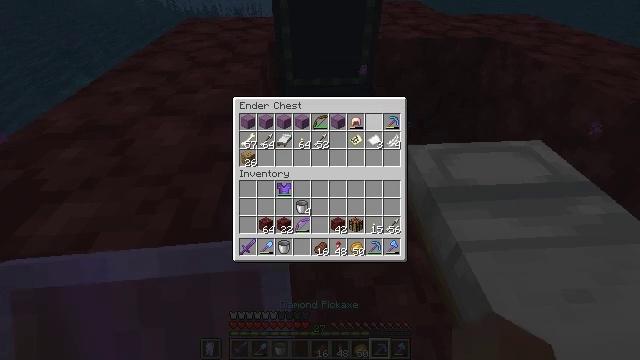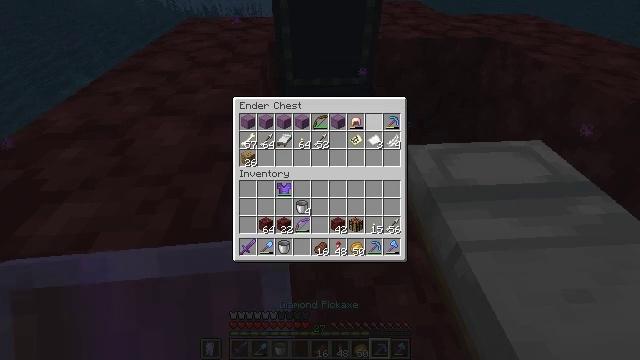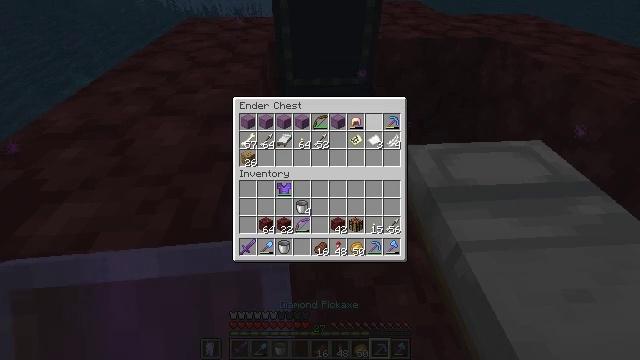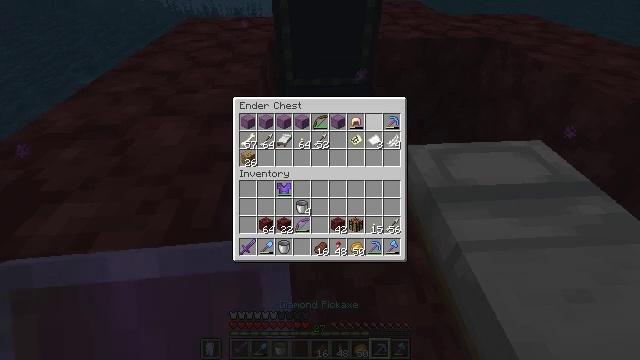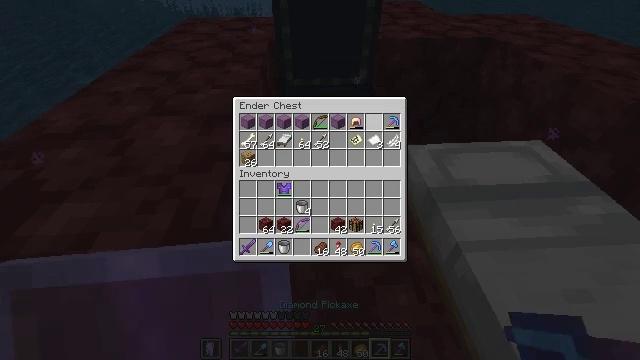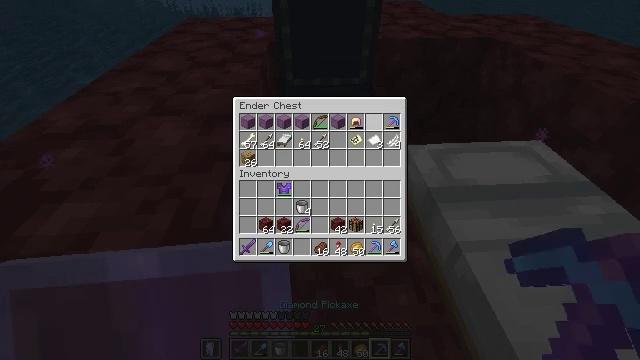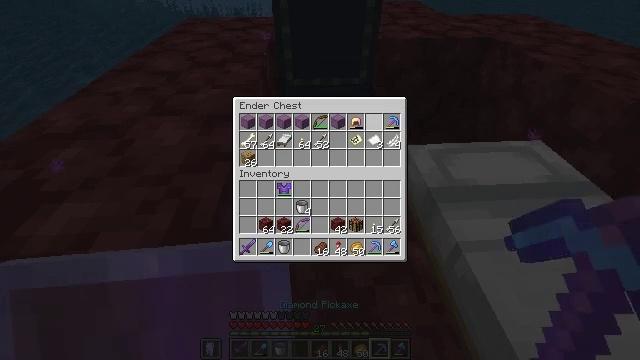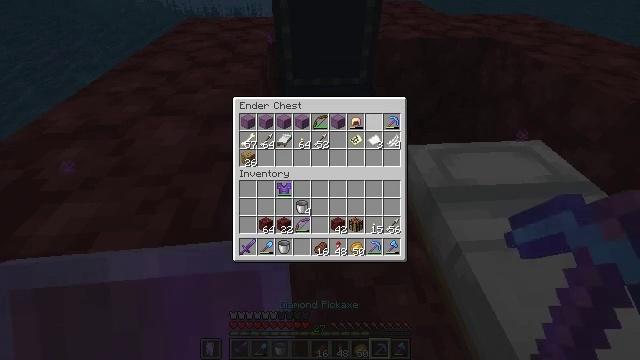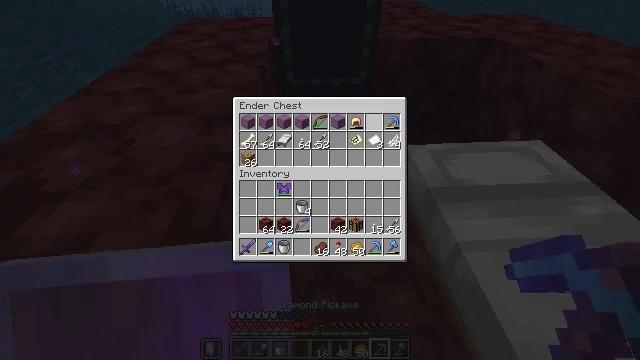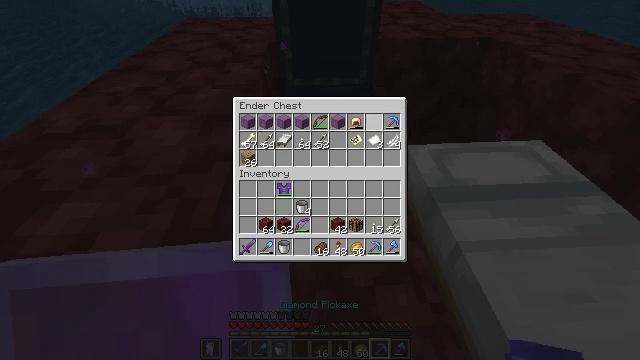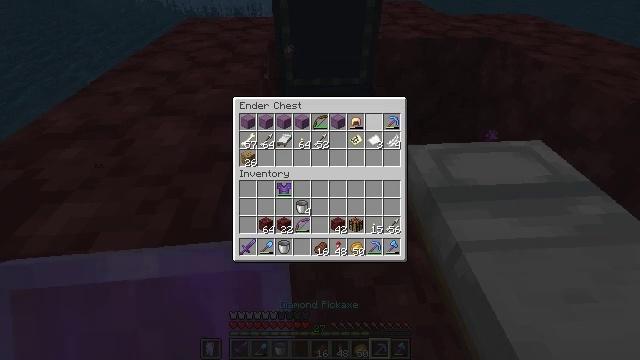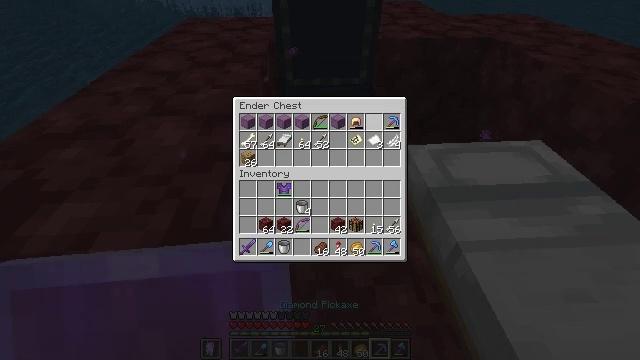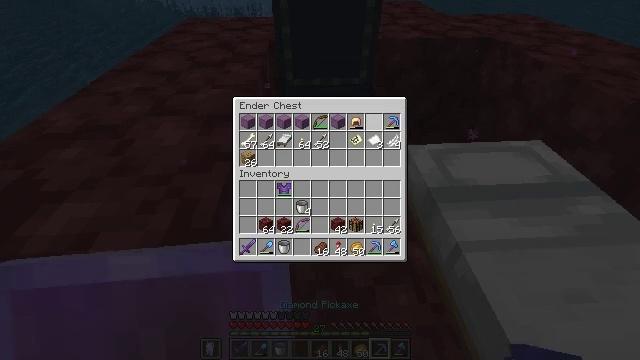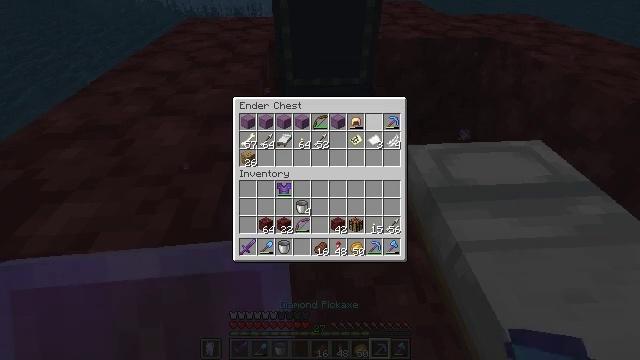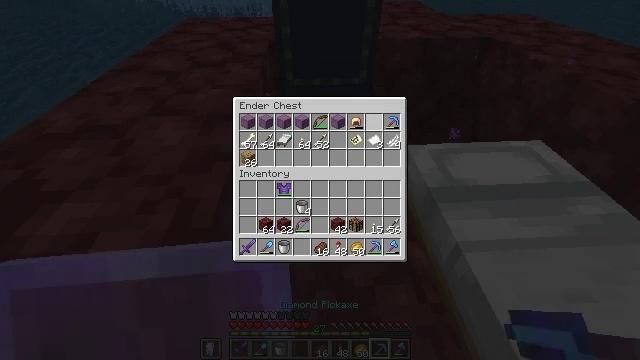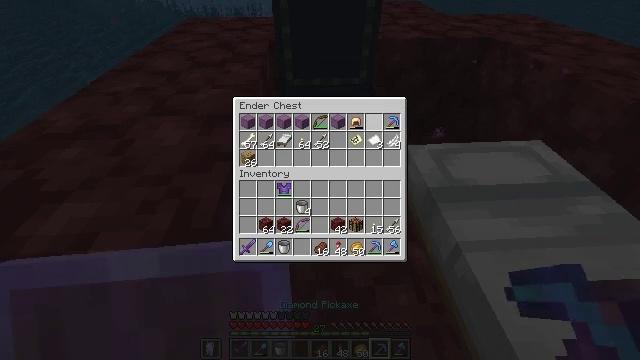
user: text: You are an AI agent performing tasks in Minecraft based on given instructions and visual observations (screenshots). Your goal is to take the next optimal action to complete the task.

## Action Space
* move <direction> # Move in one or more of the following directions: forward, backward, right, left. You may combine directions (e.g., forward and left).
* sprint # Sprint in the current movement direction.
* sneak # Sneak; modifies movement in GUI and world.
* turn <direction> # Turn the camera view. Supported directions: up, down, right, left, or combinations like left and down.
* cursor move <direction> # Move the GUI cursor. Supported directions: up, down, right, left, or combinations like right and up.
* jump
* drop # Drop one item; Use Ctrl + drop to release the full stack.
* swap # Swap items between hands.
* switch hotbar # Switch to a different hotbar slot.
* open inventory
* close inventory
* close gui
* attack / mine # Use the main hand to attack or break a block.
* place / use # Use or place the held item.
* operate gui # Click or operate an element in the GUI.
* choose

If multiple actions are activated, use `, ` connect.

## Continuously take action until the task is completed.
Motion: motion action
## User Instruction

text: Attack the ender chest to collect it.
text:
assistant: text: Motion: sneak, choose
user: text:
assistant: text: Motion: sneak, choose
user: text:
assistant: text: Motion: sneak
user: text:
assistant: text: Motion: sneak
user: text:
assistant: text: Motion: sneak
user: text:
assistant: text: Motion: sneak
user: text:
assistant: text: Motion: sneak
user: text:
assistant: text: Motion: sneak
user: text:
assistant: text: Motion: sneak
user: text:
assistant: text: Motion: sneak
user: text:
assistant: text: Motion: sneak
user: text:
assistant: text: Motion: no_op
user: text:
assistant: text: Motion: no_op
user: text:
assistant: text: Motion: no_op
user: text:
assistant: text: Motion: no_op
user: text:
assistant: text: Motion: no_op
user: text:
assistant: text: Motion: no_op
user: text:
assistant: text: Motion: close gui
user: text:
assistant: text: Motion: open inventory
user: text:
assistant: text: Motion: no_op
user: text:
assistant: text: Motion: no_op
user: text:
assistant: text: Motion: no_op
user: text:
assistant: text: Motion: no_op
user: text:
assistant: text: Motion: no_op
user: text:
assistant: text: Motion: no_op
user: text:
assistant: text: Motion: no_op
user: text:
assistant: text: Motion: no_op
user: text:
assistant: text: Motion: no_op
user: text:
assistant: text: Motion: no_op
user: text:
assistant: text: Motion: no_op